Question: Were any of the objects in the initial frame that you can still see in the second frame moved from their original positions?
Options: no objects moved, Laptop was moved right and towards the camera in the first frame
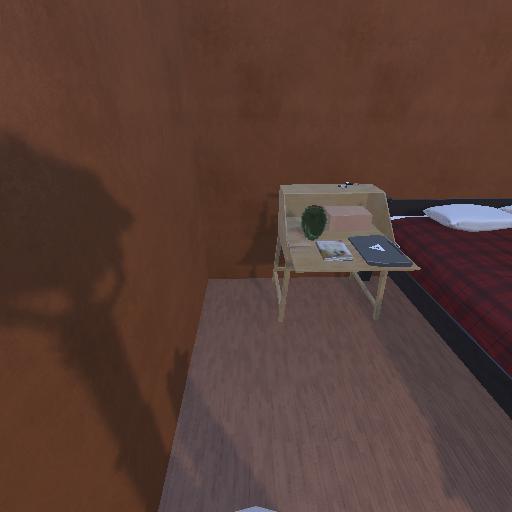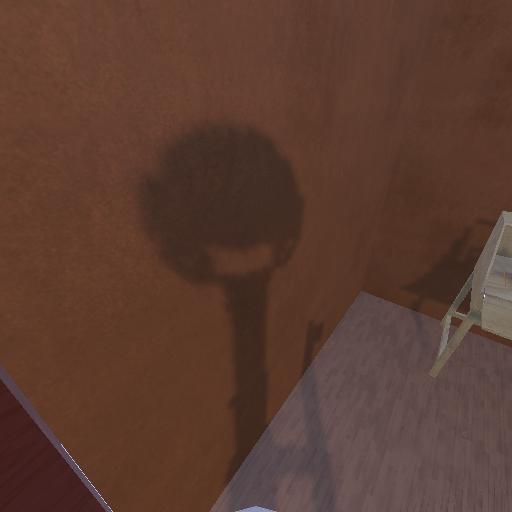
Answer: no objects moved